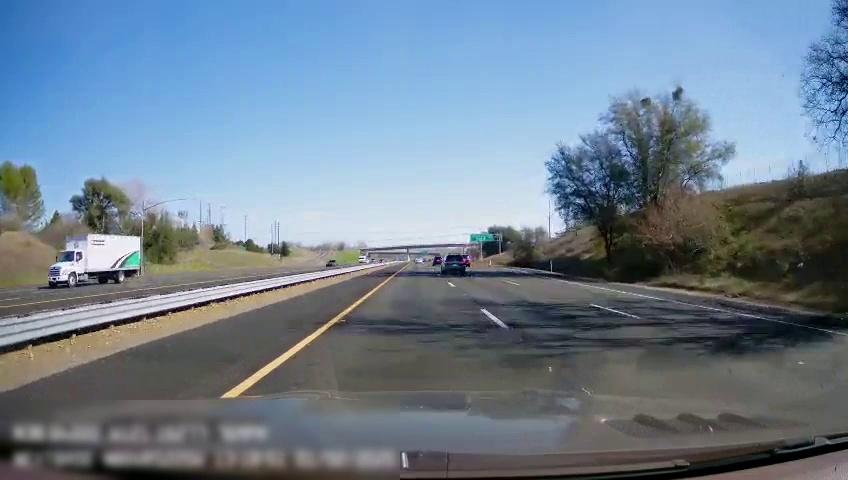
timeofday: Day
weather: Sunny
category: Drivable Space
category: Drivable Space
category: Vehicles | Truck
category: Vehicles | Car
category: Vehicles | SUV
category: Vehicles | Car
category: Vehicles | SUV
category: Lanes | Opposite Lane
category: Lanes | Current Lane
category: Lanes | Current Lane
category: Lanes | Alternate Lane
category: Lanes | Alternate Lane
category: Traffic | Signs